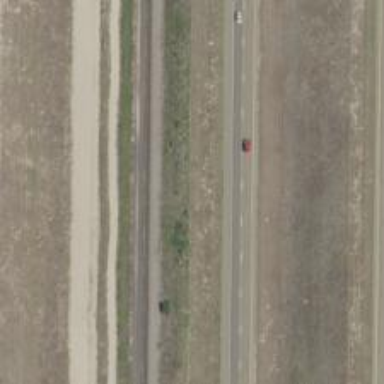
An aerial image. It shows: Trunk highway with expressway features.